Field crop: tomato
Growth stage: 1
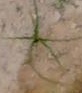
Species: cyperus